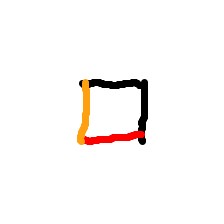
Shape: square